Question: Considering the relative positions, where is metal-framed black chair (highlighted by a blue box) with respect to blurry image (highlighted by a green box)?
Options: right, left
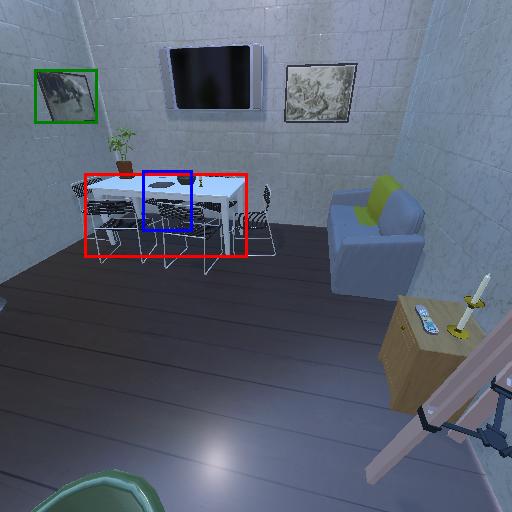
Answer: right